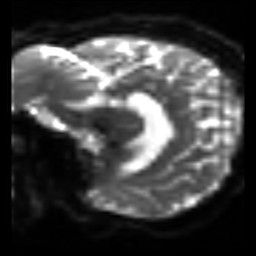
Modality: sbref
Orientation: sagittal
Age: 54
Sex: female
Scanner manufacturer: siemens
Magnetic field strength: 3 T
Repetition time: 3.2 s
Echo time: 0.081 s